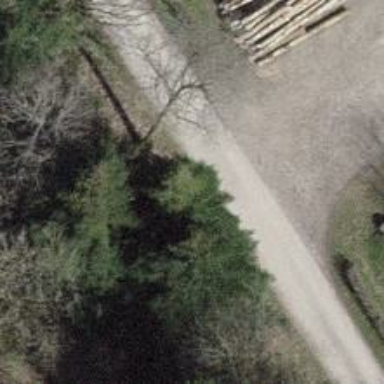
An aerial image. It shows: Unpaved service road.